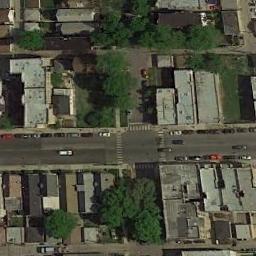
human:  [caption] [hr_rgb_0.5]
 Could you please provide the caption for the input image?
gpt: There are many moving and waiting vehicles on the road at the intersection, Many buildings and some trees around the intersection .

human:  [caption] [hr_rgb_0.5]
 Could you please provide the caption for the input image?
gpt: There are some houses near the crossroads .

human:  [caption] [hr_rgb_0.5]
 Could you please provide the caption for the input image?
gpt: An intersection with normal traffic is between some neatly arranged houses .

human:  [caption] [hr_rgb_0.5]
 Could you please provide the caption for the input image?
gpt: There are numerous buildings of different shapes and sizes beside the intersection .

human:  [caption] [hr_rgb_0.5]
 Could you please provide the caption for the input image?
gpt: There are some green trees and gray buildings around the intersection .